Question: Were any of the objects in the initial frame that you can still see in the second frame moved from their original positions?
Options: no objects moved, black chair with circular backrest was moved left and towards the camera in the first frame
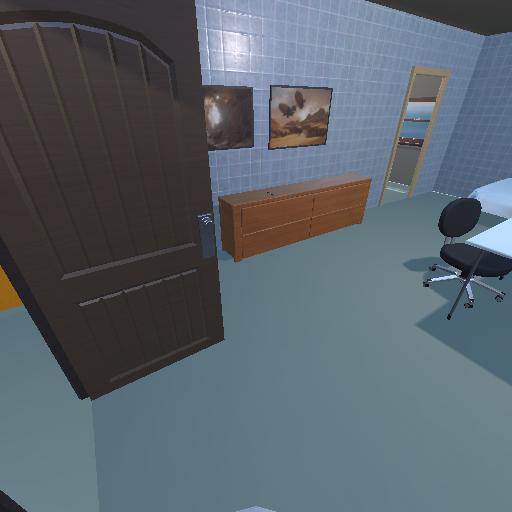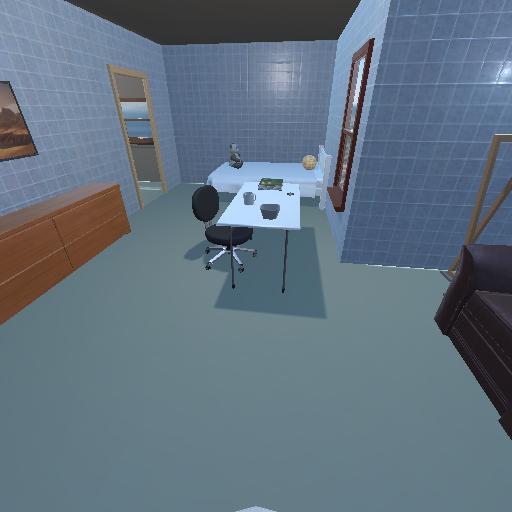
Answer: no objects moved